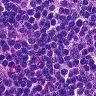
Metastatic tissue present: no